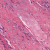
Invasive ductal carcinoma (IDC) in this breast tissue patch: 0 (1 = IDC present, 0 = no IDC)